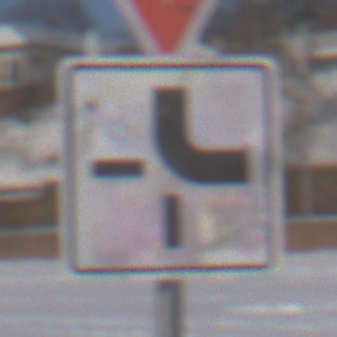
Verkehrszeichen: VerlaufVorfahrtsstrasse4
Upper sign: VorfahrtGewaehren
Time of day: MorningAfternoon
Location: Outdoor (Nature)
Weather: PartlyCloudy
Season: Winter
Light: Natural